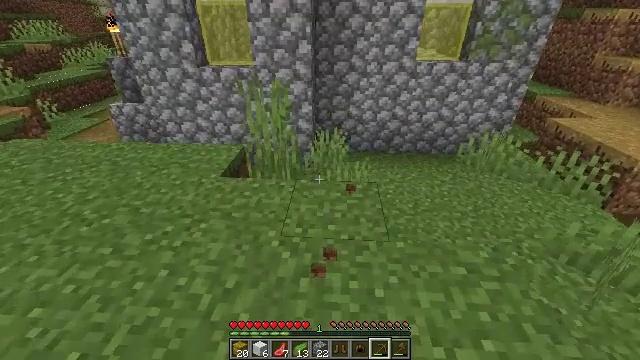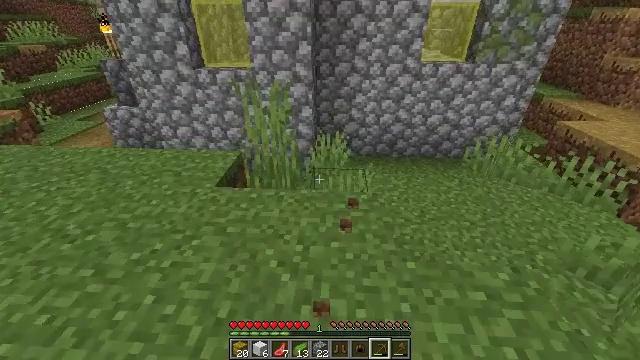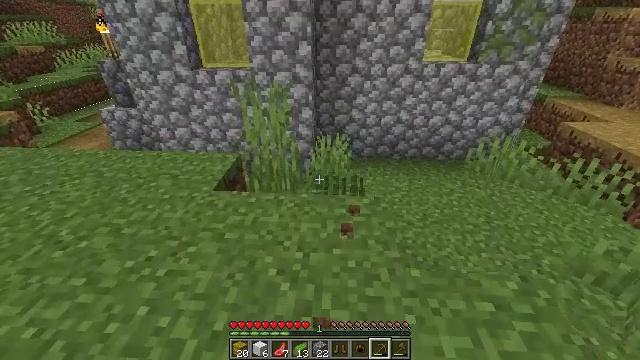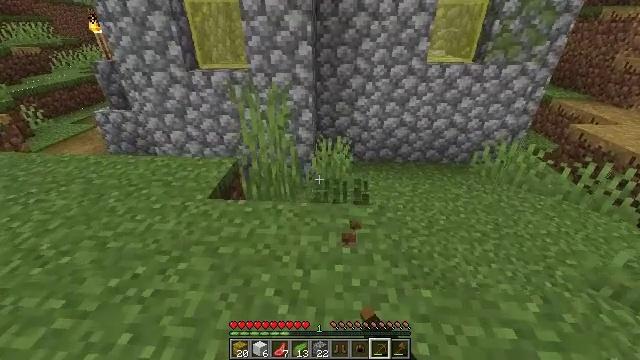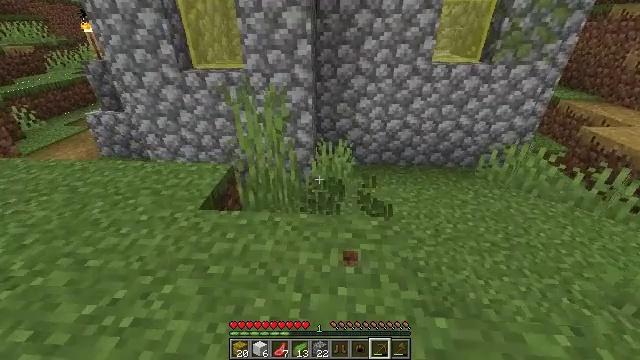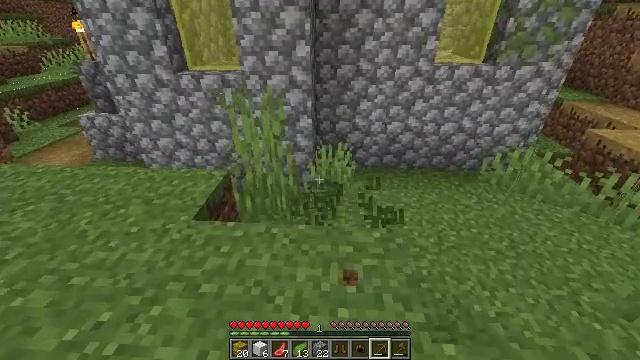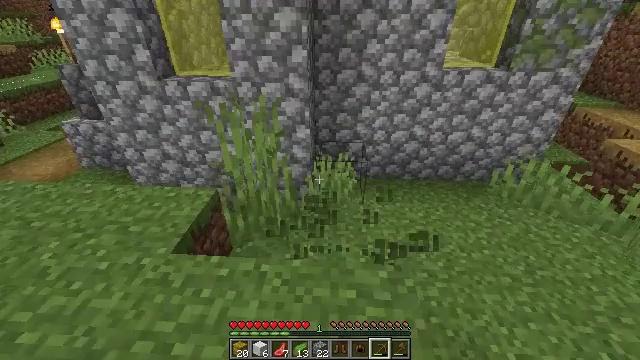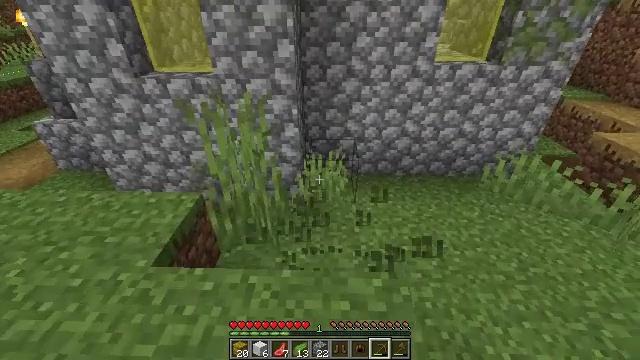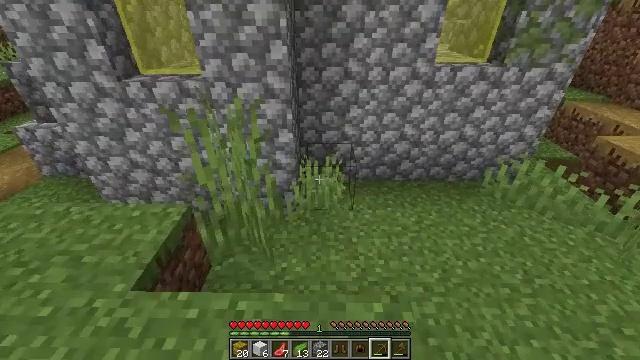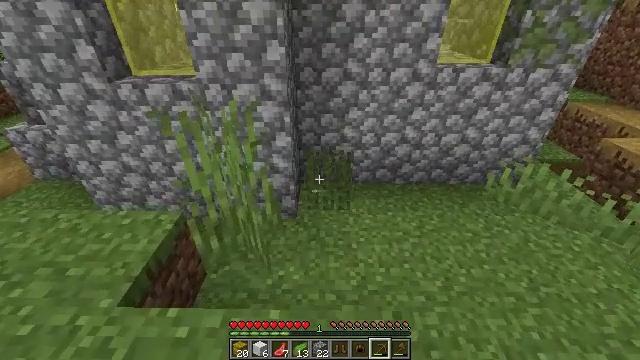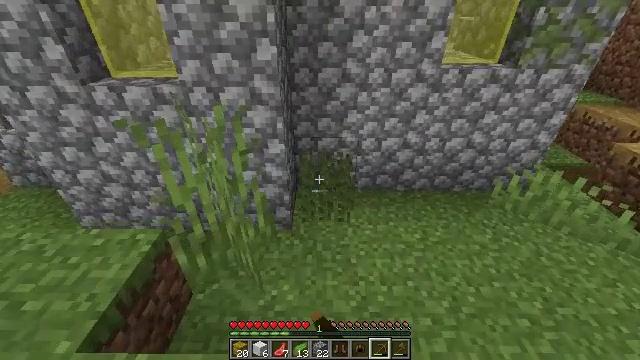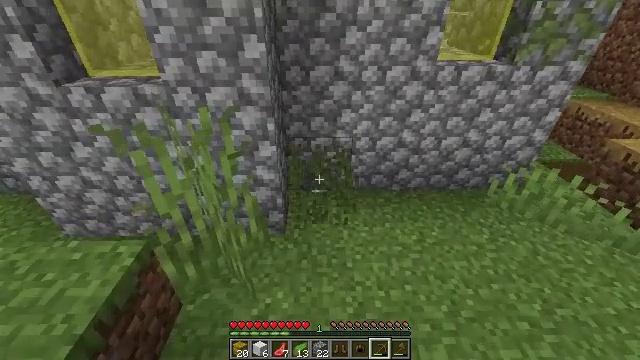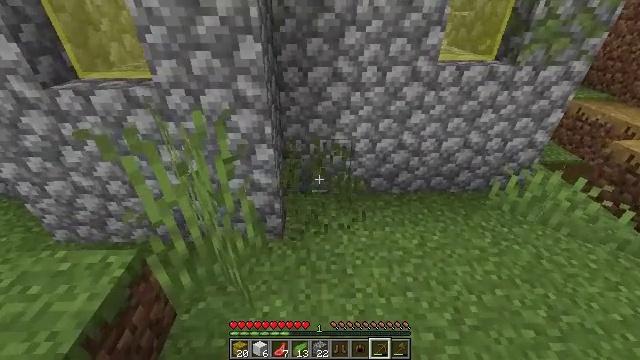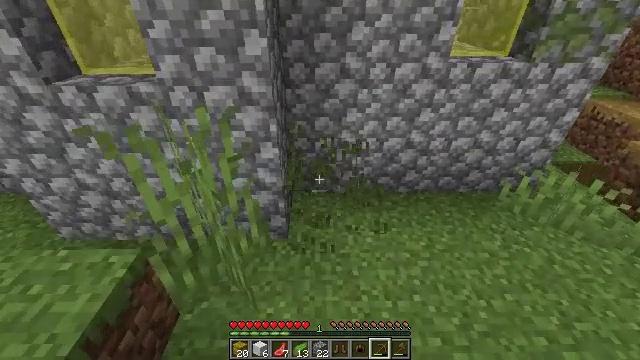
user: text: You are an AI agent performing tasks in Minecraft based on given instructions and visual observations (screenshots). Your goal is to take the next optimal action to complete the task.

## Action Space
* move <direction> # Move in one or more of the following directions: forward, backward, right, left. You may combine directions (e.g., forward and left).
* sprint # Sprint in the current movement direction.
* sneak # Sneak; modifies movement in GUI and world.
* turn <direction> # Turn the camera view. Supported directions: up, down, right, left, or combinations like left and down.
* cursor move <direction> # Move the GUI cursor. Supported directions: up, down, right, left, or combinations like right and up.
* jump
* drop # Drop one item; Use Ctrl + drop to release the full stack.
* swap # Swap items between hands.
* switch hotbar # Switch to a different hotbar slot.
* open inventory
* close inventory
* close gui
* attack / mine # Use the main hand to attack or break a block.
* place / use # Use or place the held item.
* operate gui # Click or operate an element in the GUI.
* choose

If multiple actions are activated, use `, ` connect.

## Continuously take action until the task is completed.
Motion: motion action
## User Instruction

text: Break the grass block.
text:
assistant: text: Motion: move forward, attack / mine
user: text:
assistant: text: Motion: move forward, attack / mine
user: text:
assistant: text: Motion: move forward, attack / mine
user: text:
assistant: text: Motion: move forward
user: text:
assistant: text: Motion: move forward, attack / mine
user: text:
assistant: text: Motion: move forward, attack / mine
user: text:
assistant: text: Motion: move forward, turn right and down, attack / mine
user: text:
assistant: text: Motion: move forward
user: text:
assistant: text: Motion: move forward, attack / mine
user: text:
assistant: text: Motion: move forward, attack / mine
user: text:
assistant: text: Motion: turn right, attack / mine
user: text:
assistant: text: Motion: no_op
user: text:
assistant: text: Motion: turn left, attack / mine
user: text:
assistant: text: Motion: attack / mine